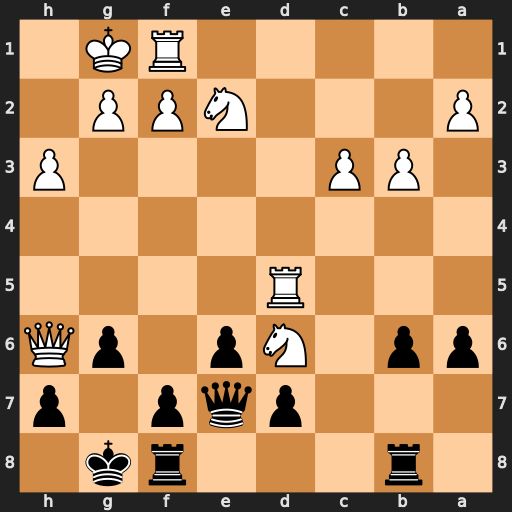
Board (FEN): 1r3rk1/3pqp1p/pp1Np1pQ/3R4/8/1PP4P/P3NPP1/5RK1
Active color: b
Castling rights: -
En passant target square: -
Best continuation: exd5 Nf5 gxf5 Nf4 f6